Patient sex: M
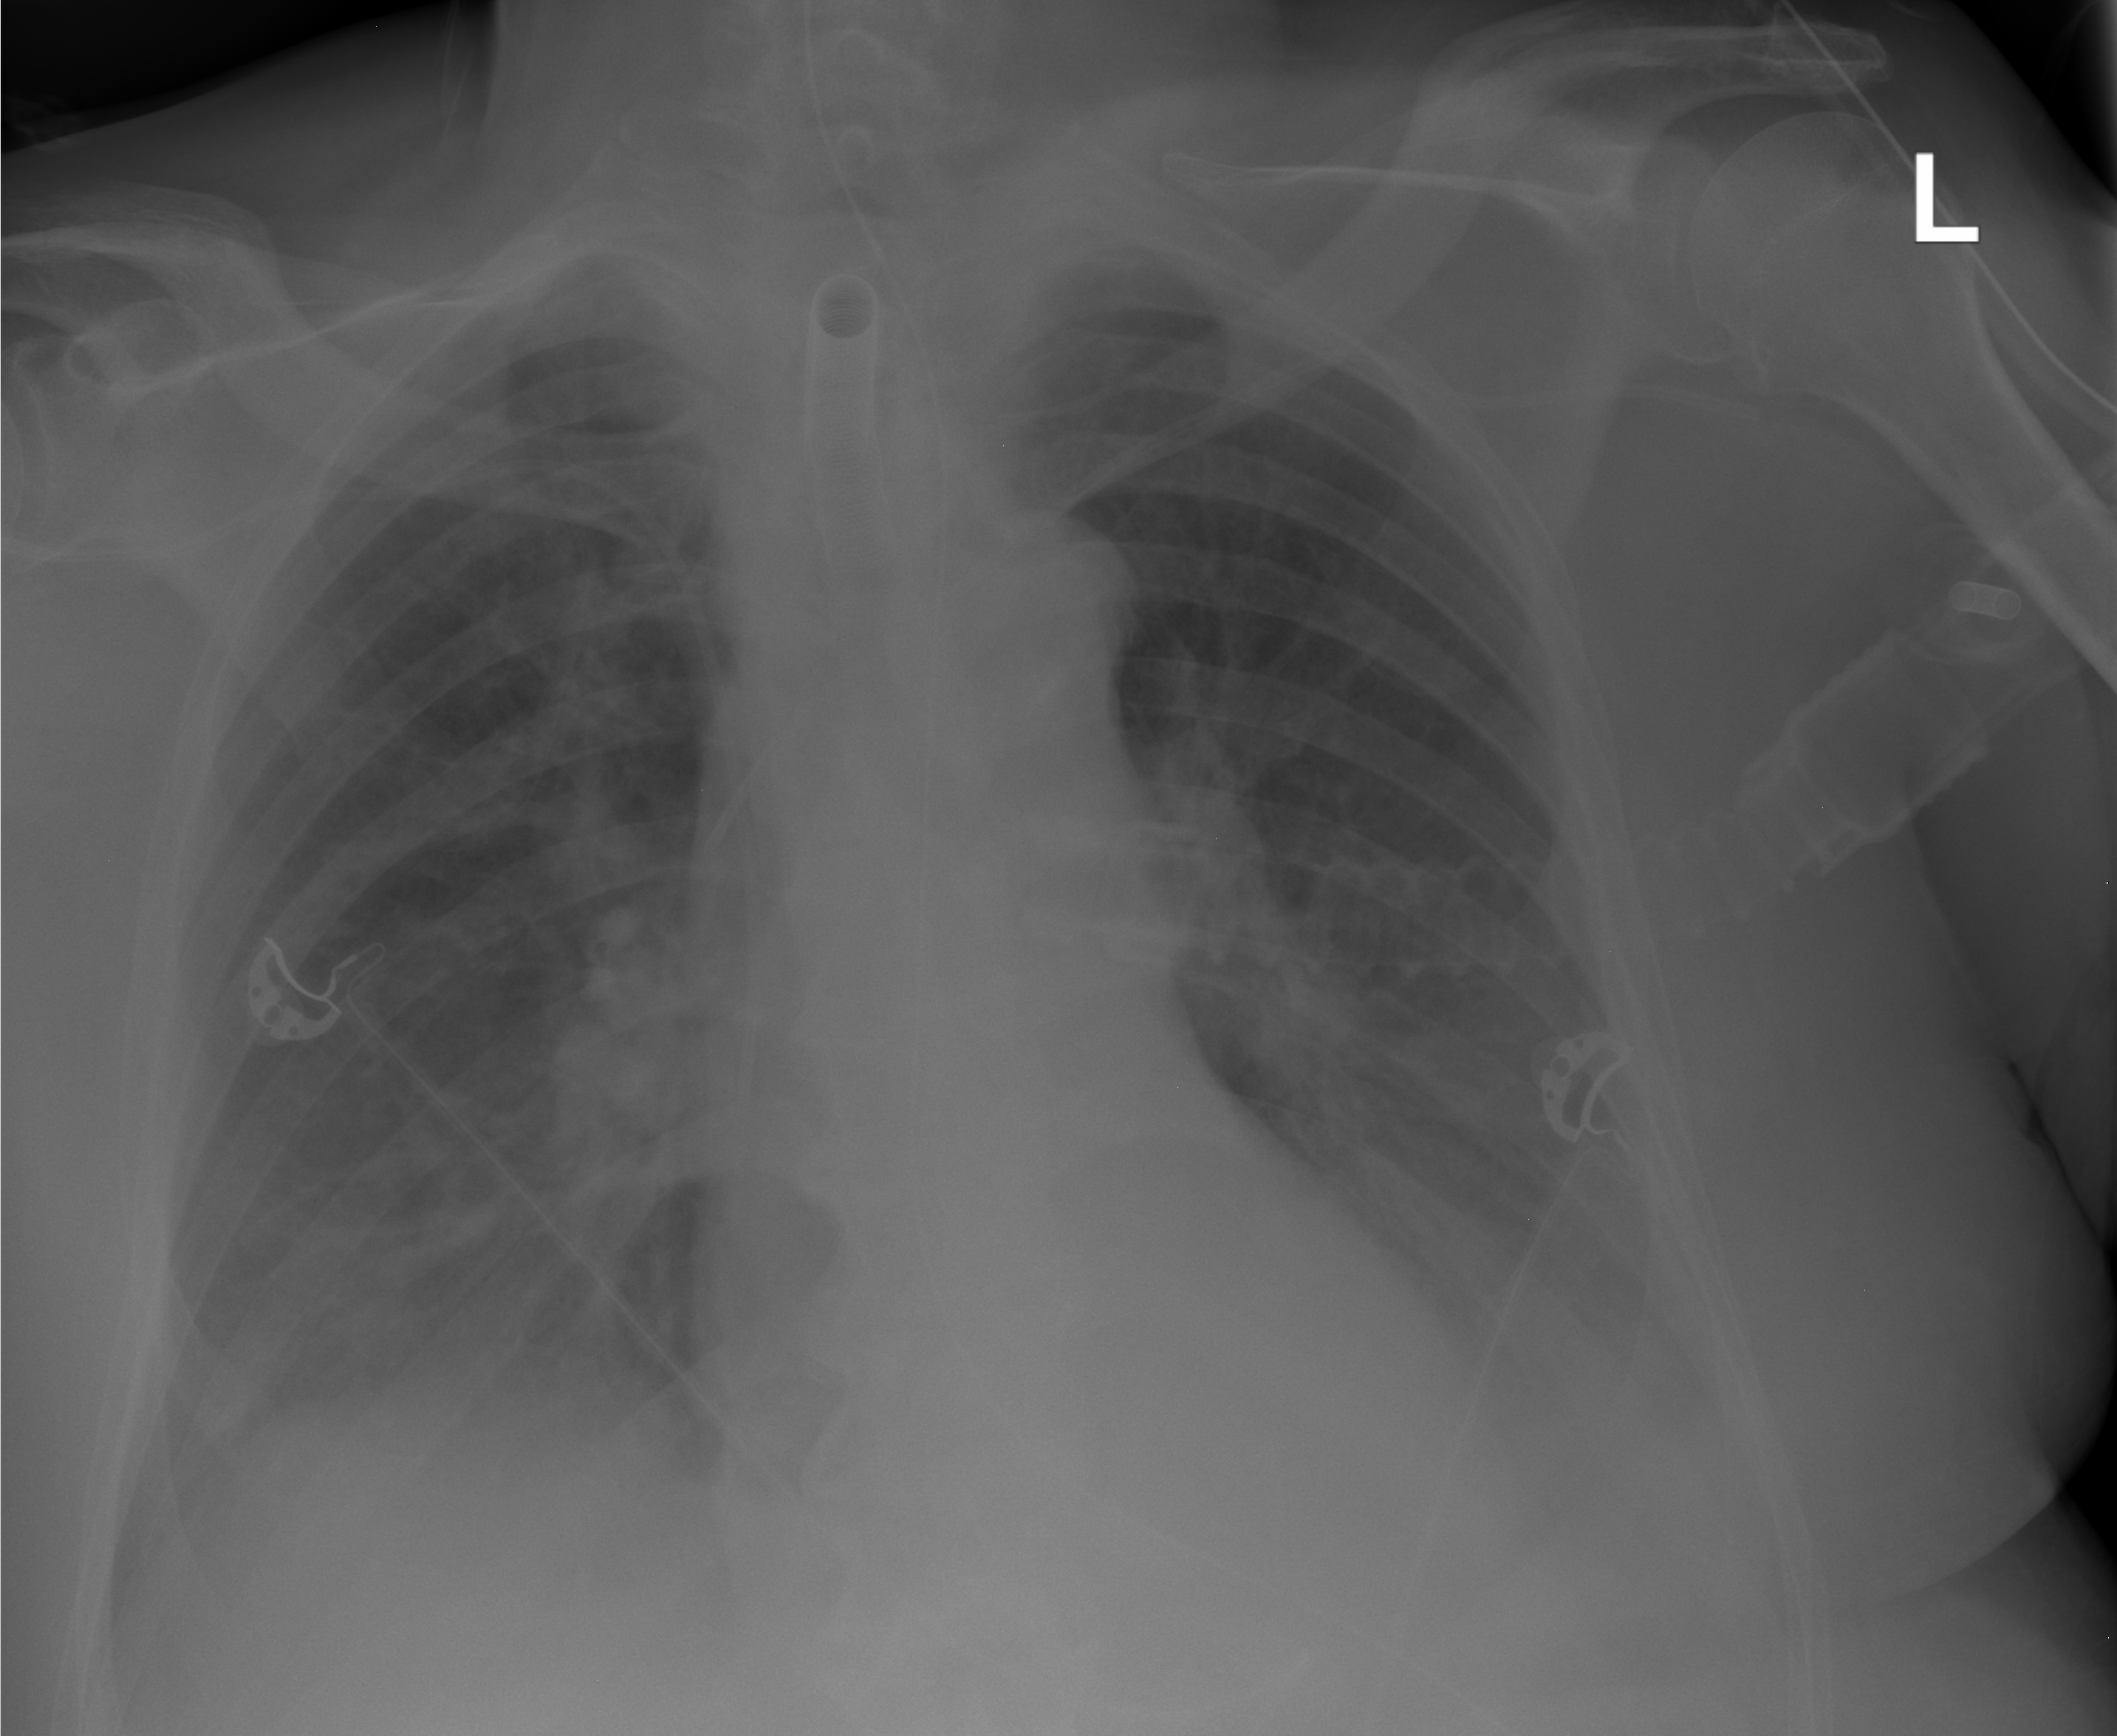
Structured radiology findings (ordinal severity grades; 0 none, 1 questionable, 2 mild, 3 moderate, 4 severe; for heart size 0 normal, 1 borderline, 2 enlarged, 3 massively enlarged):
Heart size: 0
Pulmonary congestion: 0
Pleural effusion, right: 0
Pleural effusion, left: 2
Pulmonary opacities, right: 0
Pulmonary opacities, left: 0
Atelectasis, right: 0
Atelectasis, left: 0